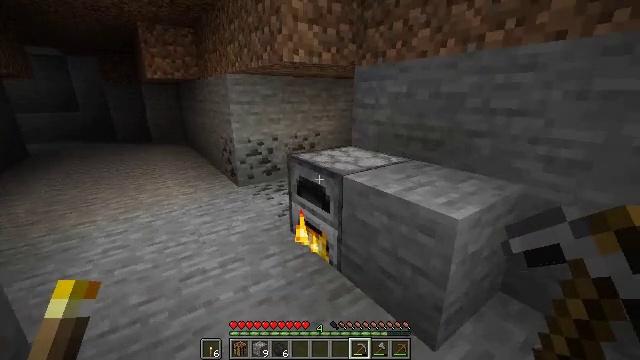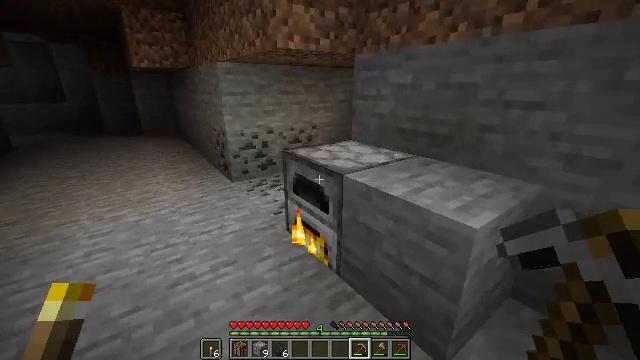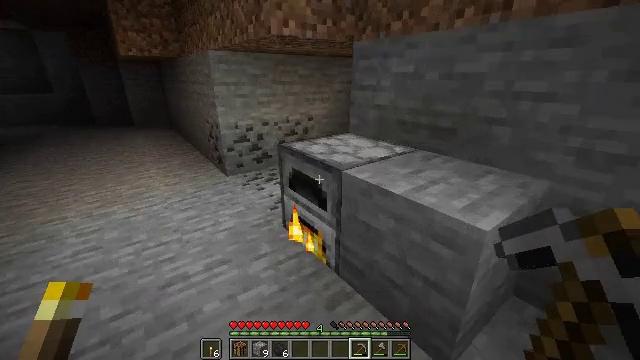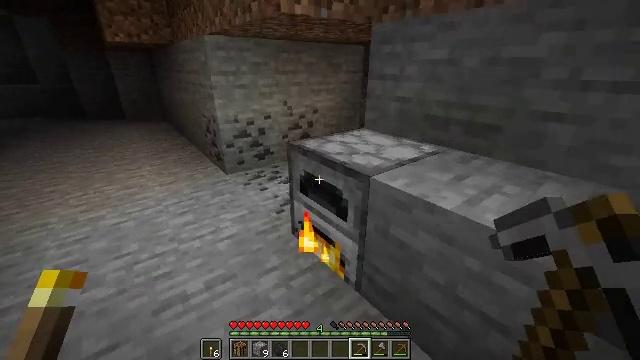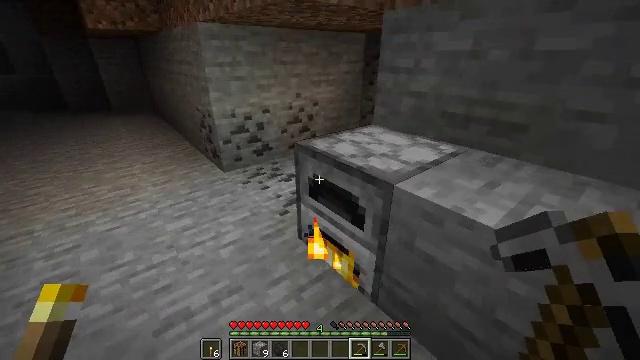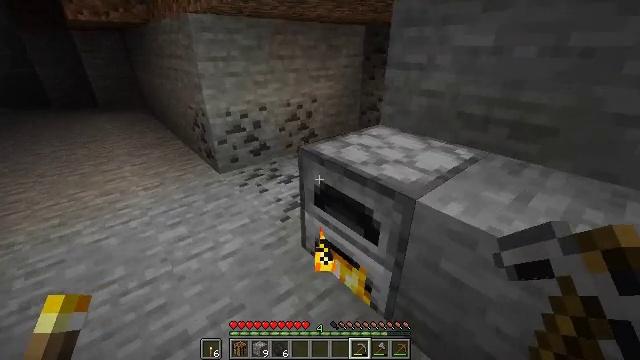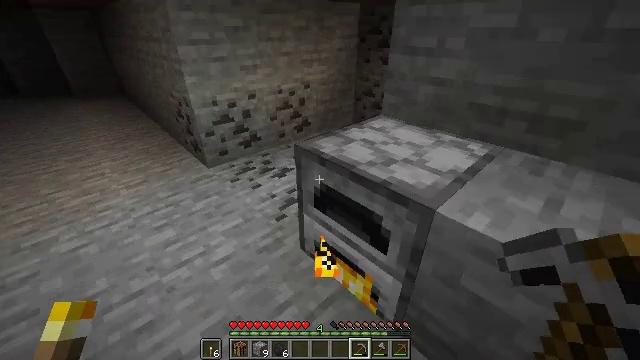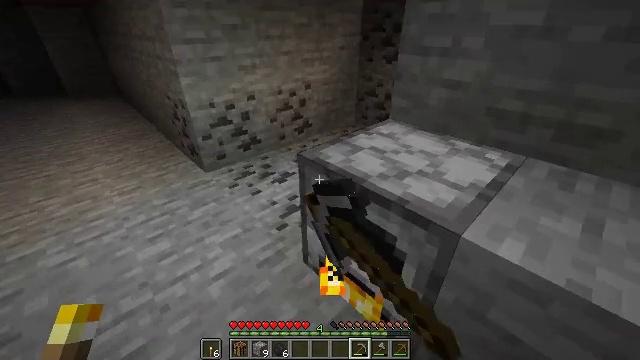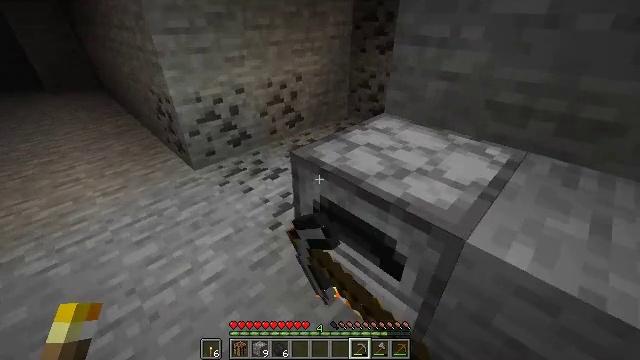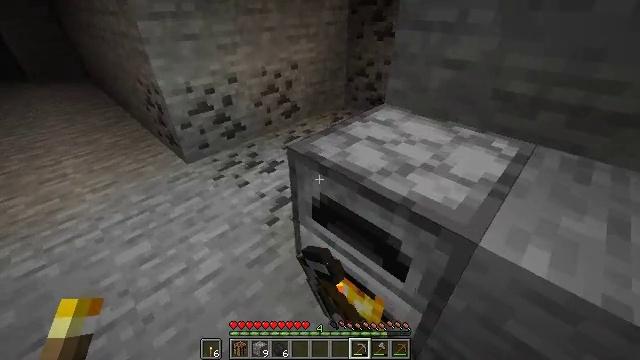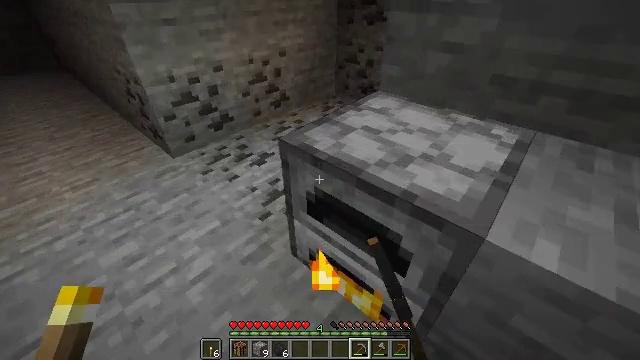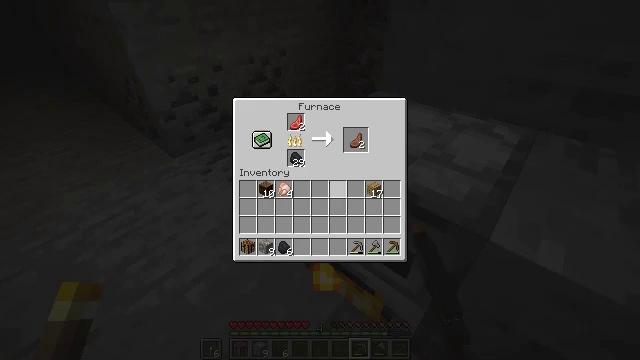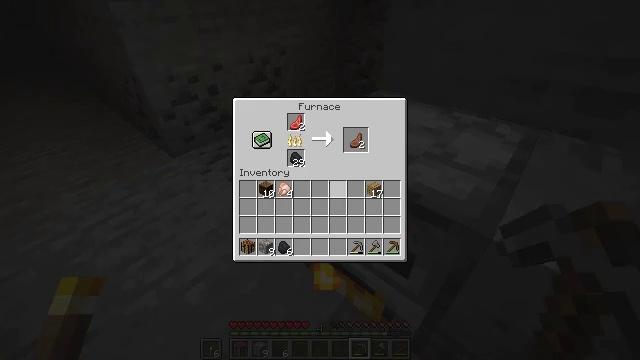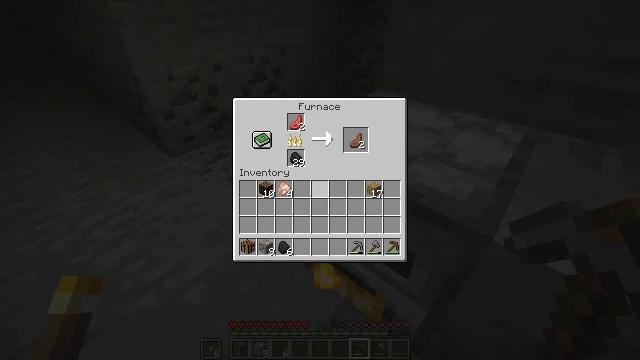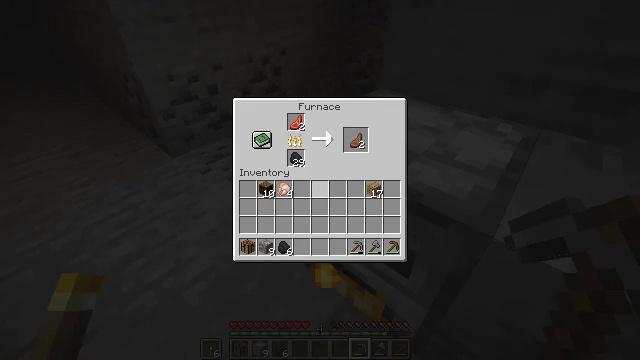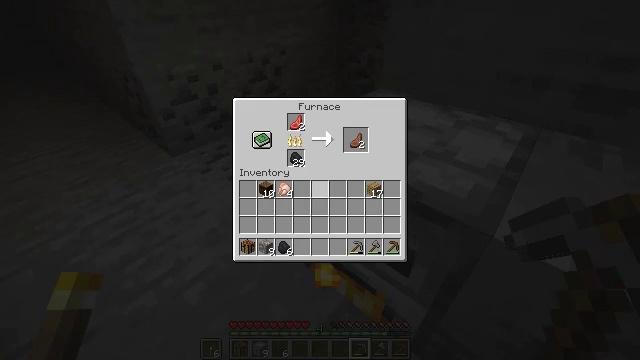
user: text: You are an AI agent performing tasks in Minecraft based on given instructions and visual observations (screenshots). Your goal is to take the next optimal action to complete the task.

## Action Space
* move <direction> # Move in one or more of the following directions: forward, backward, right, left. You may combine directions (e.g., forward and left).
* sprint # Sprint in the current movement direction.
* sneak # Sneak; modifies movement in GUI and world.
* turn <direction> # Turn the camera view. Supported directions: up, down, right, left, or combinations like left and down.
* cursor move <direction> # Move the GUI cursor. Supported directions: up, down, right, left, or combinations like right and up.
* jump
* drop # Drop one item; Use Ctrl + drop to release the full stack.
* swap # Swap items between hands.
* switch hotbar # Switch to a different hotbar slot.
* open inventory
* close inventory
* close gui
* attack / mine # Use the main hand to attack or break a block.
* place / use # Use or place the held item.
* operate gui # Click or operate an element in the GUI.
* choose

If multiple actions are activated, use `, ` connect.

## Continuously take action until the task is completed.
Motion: motion action
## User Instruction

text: craft item air
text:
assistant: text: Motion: move forward, turn down
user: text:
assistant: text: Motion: move forward and move left, turn down
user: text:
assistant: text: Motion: move forward and move left, turn down
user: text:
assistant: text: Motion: move forward and move left, turn right and down
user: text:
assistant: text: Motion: move forward, turn right and down
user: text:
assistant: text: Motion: move forward, turn right and down, use / place
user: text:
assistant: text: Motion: move forward, use / place
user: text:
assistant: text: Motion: turn right and down, use / place
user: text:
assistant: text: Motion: turn right and down
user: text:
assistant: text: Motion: turn right and down
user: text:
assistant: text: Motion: cursor move right and down, open gui
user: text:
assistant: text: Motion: no_op
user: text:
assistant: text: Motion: cursor move left and up
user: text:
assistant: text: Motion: no_op
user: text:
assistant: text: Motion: no_op
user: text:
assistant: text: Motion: sneak
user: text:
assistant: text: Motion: sneak
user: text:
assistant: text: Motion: sneak
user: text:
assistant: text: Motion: sneak
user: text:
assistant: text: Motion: sneak
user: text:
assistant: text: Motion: sneak
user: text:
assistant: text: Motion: sneak
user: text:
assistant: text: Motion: sneak
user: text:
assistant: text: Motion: sneak
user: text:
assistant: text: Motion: sneak
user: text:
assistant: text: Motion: sneak
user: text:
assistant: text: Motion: sneak
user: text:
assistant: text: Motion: sneak
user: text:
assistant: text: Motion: sneak
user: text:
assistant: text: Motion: sneak